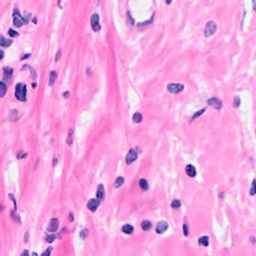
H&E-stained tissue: Breast